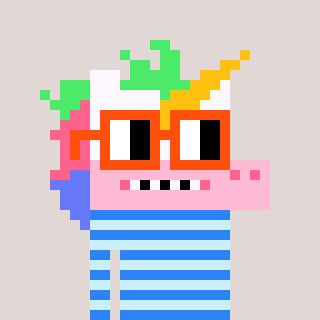
a pixel art character with square orange glasses, a unicorn-shaped head and a cold-colored body on a warm background